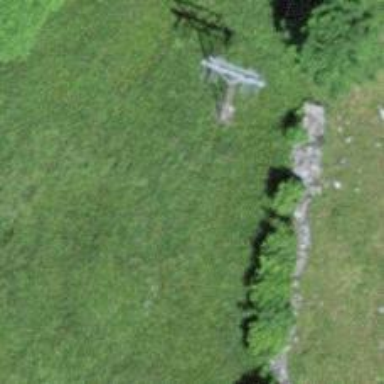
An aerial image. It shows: Pylon used for aerialway.